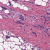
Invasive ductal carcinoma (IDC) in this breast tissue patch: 0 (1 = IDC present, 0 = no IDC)